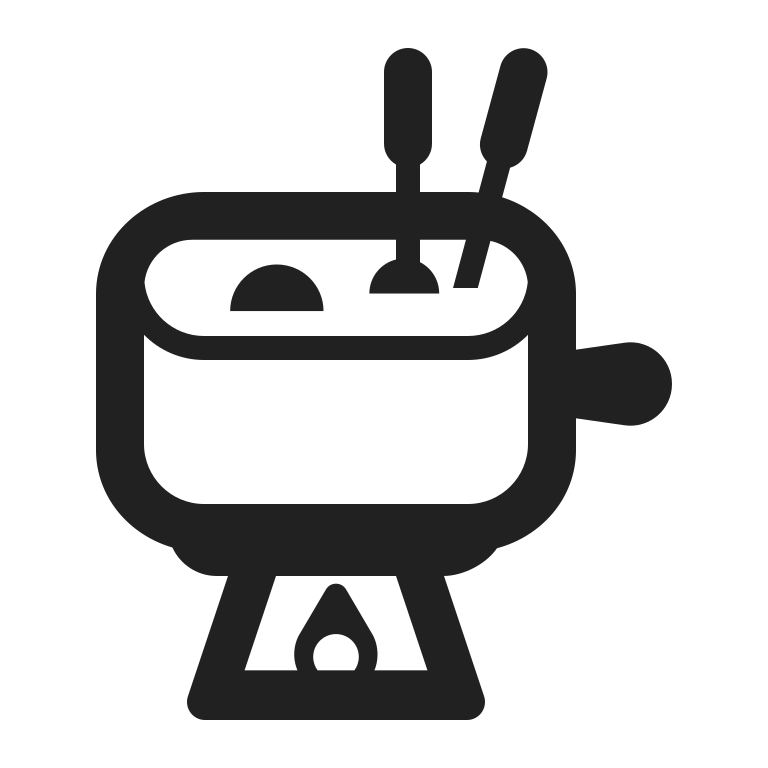
fondue high contrast